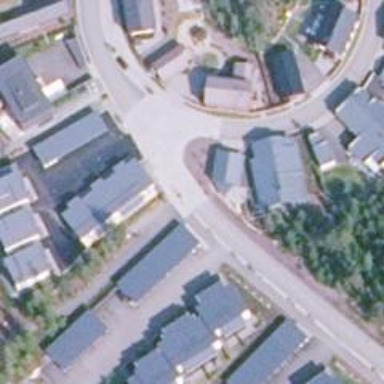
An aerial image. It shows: Living street.